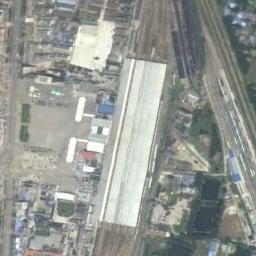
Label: railway_station